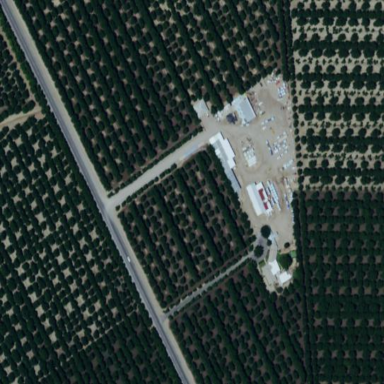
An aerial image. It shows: Orchard.